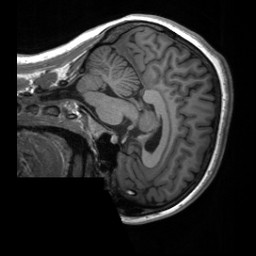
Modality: T1w
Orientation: sagittal
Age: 22
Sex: female
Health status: healthy
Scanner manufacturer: siemens
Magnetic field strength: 3 T
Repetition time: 2 s
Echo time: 0.00232 s